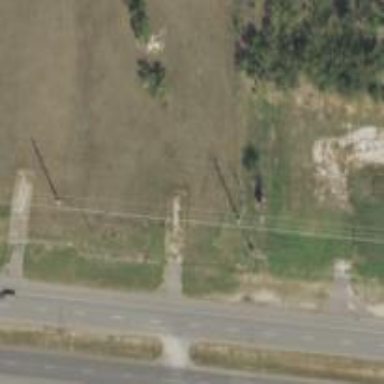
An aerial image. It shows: Power pole.